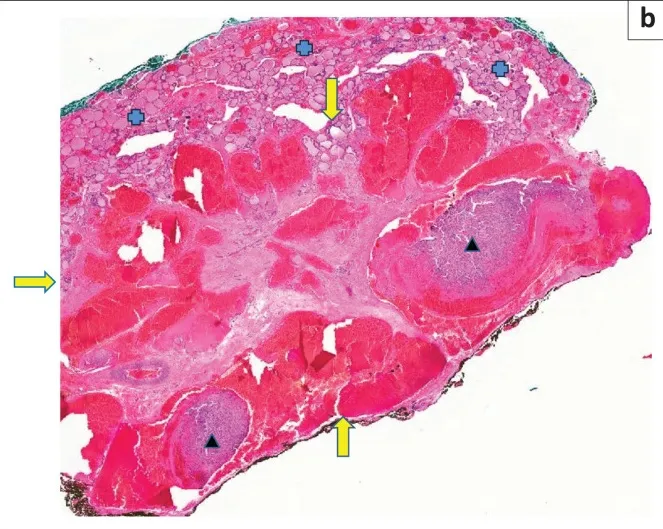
(b) H&E section of the vascular lesion (yellow arrows) comprising large cystic, thin-walled, blood-filled spaces, containing organising thrombi (black triangles), separated by connective tissue with background thyroid tissue (blue crosses).
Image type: pathology (h&e)